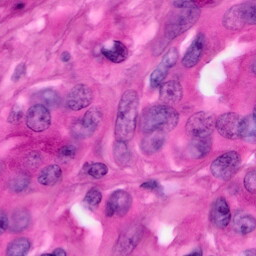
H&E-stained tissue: Pancreatic